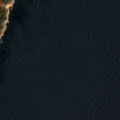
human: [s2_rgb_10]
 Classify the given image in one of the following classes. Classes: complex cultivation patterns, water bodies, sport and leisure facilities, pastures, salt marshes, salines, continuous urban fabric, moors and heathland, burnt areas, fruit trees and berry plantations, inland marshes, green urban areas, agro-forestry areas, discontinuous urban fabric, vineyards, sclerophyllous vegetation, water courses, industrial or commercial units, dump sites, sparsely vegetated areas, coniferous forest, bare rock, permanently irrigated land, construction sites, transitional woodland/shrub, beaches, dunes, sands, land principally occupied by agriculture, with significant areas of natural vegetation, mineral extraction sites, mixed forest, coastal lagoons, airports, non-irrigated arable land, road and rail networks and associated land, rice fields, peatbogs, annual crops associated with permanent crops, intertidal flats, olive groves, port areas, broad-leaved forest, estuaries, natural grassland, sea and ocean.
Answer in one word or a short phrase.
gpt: sclerophyllous vegetation, sea and ocean